Question: I am trying to achieve this on my webpage:

I have drawn the triangle using canvas ,that was successful but when I tried to put the text ,it is not getting displayed (also tried putting z-index).
This is the corresponding <URL>.
This is the html part
'''
<section id="intro2" data-navigation-tag="Features" style="display: block; background-position: 50% 44.866px;">
<canvas id="intro2canvas"></canvas>
<div id="intro2content" class="content" style="z-index:100;">
<div class="contentData">
<span><h2>Celebrating<br/>the Past,<br/>Unveiling<br/>the Future</h2><span>
</div>
<!--<div class="intro2leftdiv"></div>-->
</div>
<div style="position:absolute;float:left;bottom:3%;left:4.5%;height:25%;width:34%;">
<img src="innerimages/50yrs.png" width="100%" height="100%">
</div>
</section>
'''
How to do that ?
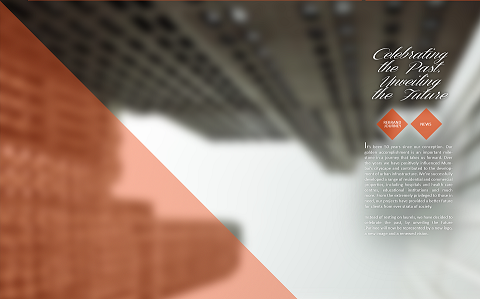
Answer: You can create such effects using CSS only. In that case you'll be more flexible with the content. See <URL>.
The idea is creating a triangle with the help of borders:
:
'''
.triangle {
position: absolute;
top: 0px;
bottom: 0px;
left: 0px;
width: 50%;
border-style: solid;
border-color: transparent transparent transparent rgba(242,91,32,0.45);
}
'''
And a small piece of :
'''
var triangle = document.getElementById('triangle'),
triangleWidth = triangle.offsetWidth;
triangle.style.borderWidth = triangleWidth + 'px 0 0 ' + triangleWidth + 'px';
'''
You can read more about this approach <URL>.